Question: I'm trying to create a pushpin with a solid color on a Bing Maps WPF Control:
'''
pushPin.Background = new System.Windows.Media.SolidColorBrush(MyMapColors.Green);
'''
Despite using a SolidColorBrush, the pin that gets drawn has a gradient or a reflection of some sort. How do I make this solid?

Alternatively, if I could reproduce the look of the pushpin, that would work as well. I need to place a corresponding graphic on my search results list and I want the images to match.
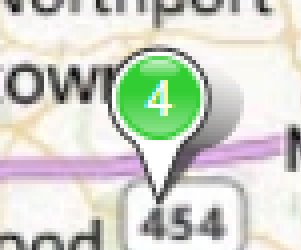
Answer: The pushpin has a gradient in the pin template above the circle for the background color. The only way around this is to create a custom pushpin image and use that instead of the default pushpin. Like this: